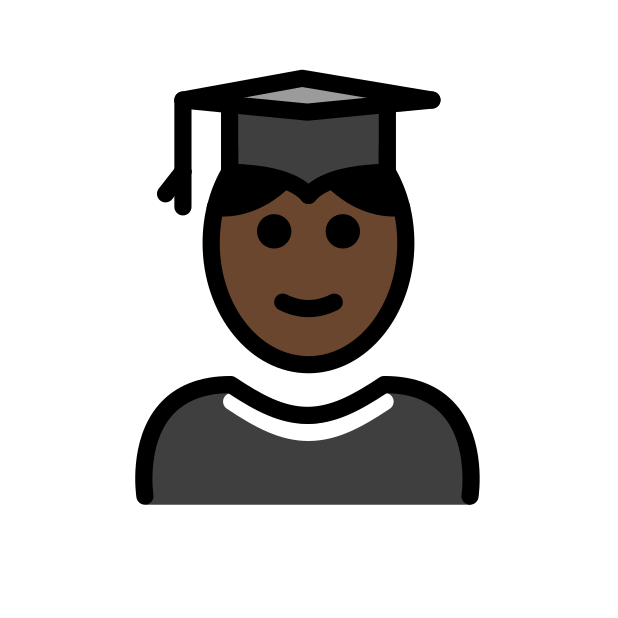
man student: dark skin tone